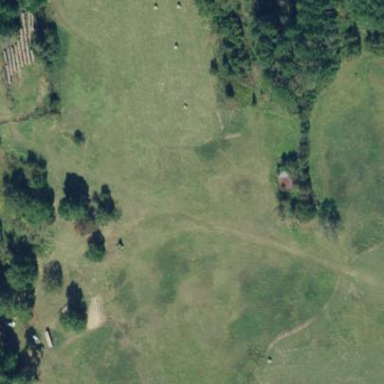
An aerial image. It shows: Pasture used as meadow.